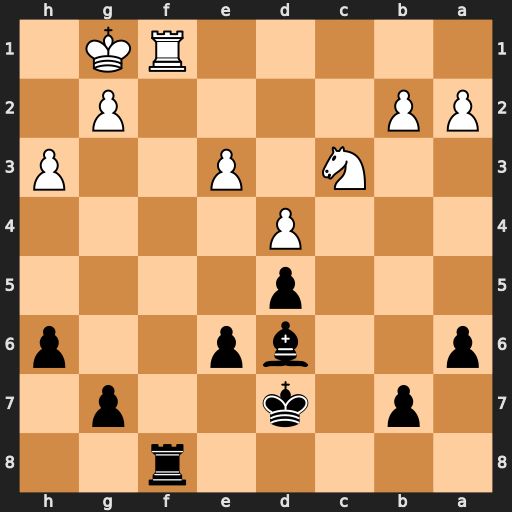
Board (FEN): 5r2/1p1k2p1/p2bp2p/3p4/3P4/2N1P2P/PP4P1/5RK1
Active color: b
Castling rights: -
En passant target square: -
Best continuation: Bh2+ Kxh2 Rxf1